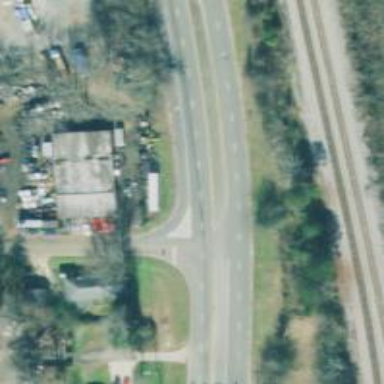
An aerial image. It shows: Tertiary link road with asphalt surface.